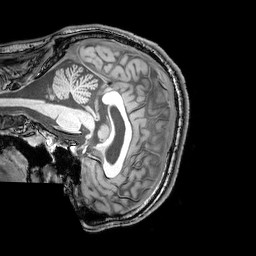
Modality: T1w
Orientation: sagittal
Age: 26
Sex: male
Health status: healthy
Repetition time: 0.081 s
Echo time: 0.037 s